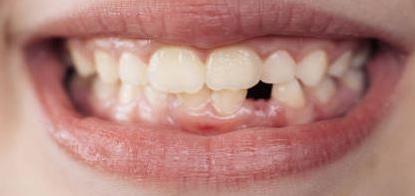
Condition: hypodontia